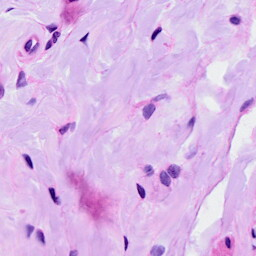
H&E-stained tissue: Ovarian